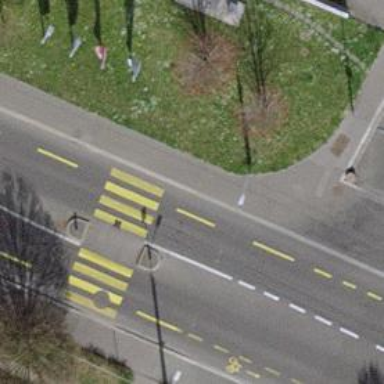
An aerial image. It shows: Uncontrolled crossing with pedestrian island.